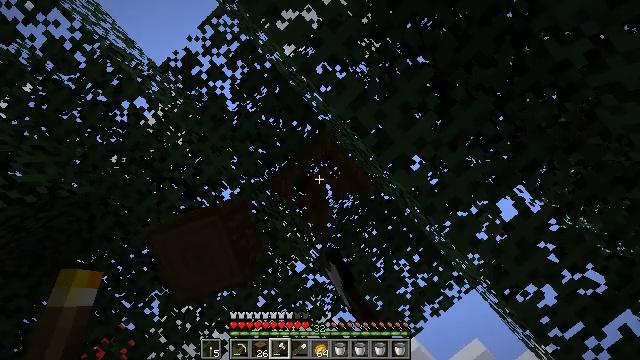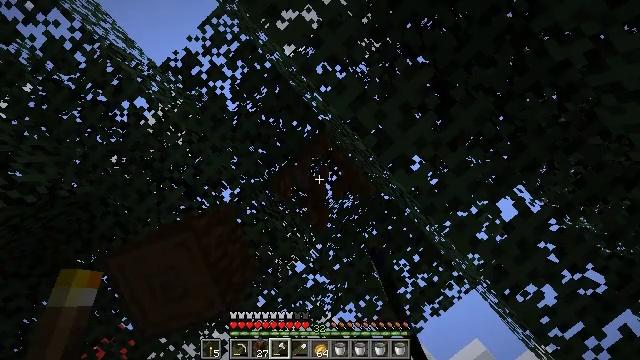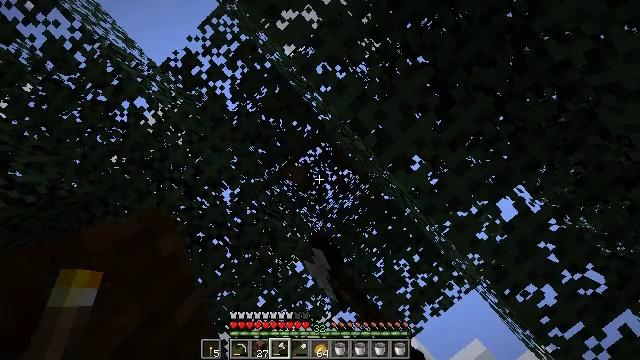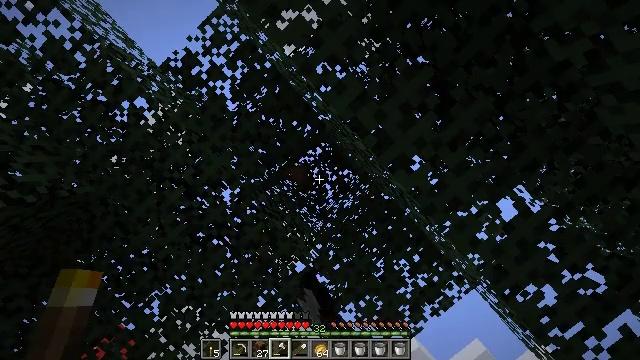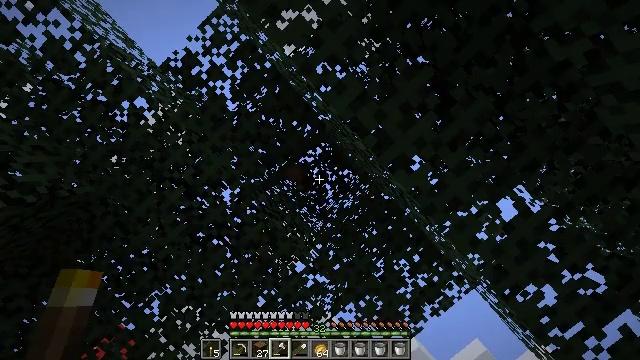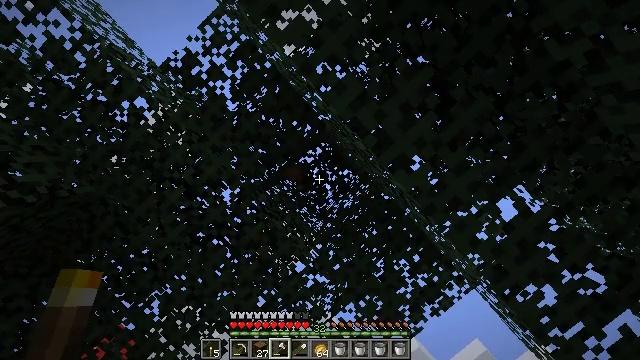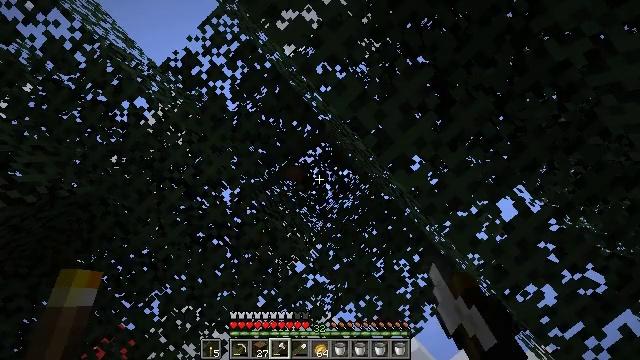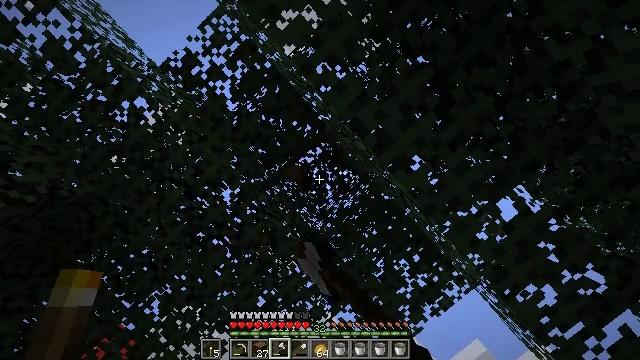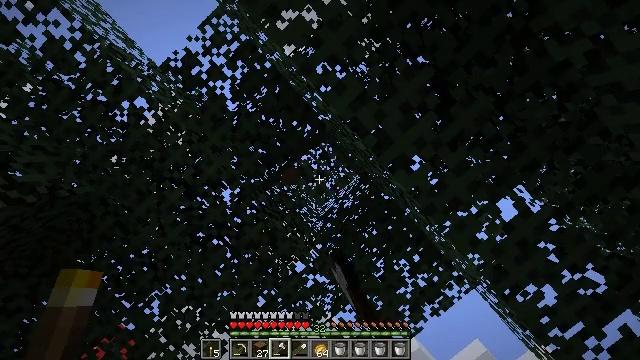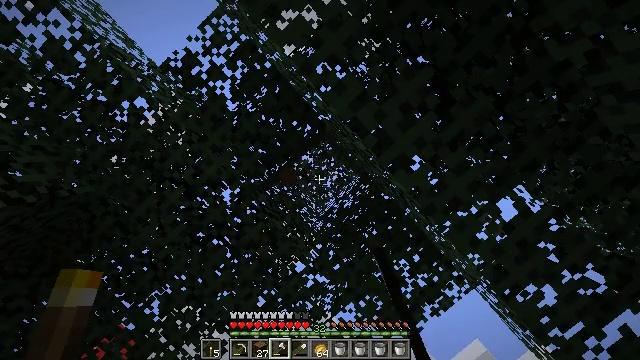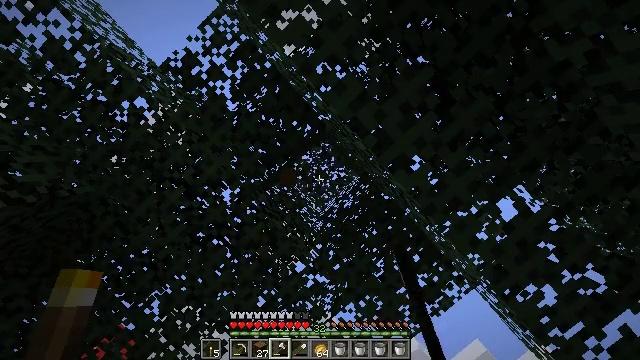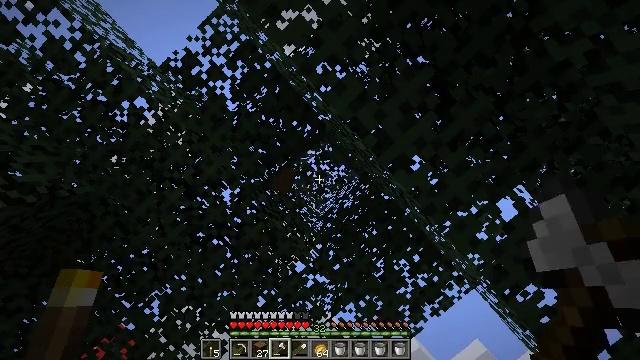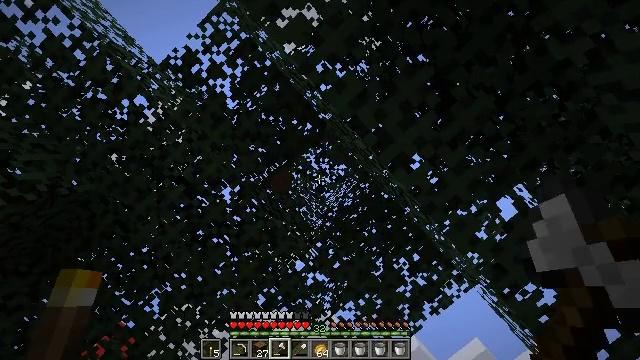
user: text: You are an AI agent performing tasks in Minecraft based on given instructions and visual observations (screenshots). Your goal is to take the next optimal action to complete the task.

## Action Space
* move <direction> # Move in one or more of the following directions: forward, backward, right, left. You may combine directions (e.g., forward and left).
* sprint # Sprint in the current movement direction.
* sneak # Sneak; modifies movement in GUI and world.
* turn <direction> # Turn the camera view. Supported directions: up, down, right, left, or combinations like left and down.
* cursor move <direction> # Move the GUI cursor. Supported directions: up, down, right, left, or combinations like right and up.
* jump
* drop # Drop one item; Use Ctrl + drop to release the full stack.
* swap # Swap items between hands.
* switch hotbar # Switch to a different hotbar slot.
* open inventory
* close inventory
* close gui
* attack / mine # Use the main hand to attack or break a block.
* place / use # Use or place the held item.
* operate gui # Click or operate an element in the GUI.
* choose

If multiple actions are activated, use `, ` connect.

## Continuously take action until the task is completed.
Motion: motion action
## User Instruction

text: Break the spruce leaves to clear the area.
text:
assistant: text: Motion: attack / mine
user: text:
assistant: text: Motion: attack / mine
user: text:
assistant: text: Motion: attack / mine
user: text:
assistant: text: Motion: attack / mine
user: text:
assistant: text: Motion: attack / mine
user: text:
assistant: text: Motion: attack / mine
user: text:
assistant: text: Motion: attack / mine
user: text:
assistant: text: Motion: attack / mine
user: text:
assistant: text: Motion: attack / mine
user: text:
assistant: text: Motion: attack / mine
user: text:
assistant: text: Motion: attack / mine
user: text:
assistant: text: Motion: attack / mine
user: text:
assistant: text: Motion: no_op